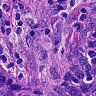
Metastatic tissue present: no